Aerial crown-view tile of a tropical tree (Barro Colorado Island, Panama), acquired 20250317:
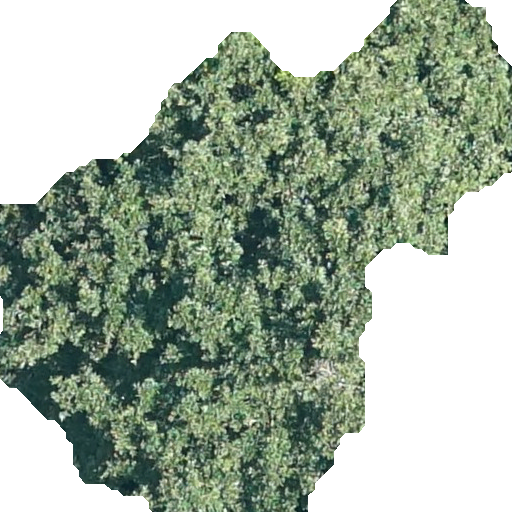
Species: Ficus obtusifolia
GBIF accepted scientific name: Ficus obtusifolia
Crown area: 258.94 m²